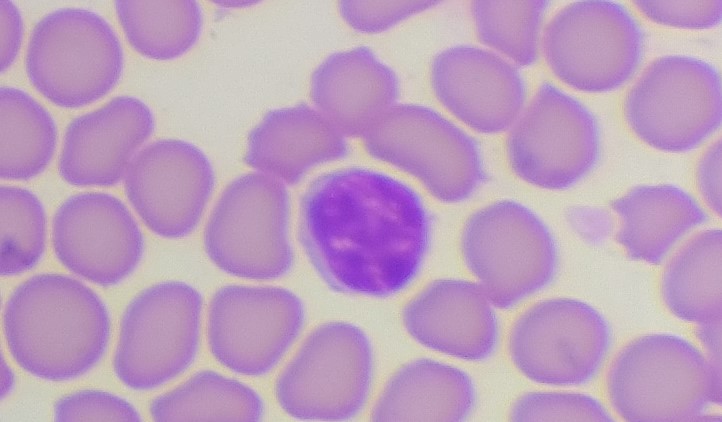
White blood cell type: Lymphocyte